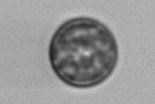
Label: Thalassiosira